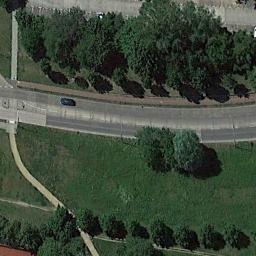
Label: freeway